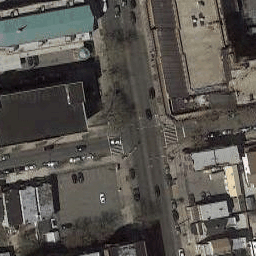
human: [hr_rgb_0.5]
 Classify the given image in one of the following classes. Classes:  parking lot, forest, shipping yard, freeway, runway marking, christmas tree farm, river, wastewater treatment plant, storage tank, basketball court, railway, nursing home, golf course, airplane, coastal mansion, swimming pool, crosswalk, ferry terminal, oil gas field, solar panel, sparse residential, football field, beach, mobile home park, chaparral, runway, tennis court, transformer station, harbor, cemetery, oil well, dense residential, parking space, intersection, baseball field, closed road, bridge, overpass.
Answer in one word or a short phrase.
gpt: intersection